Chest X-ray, AP view. Patient: 48 years old, sex M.
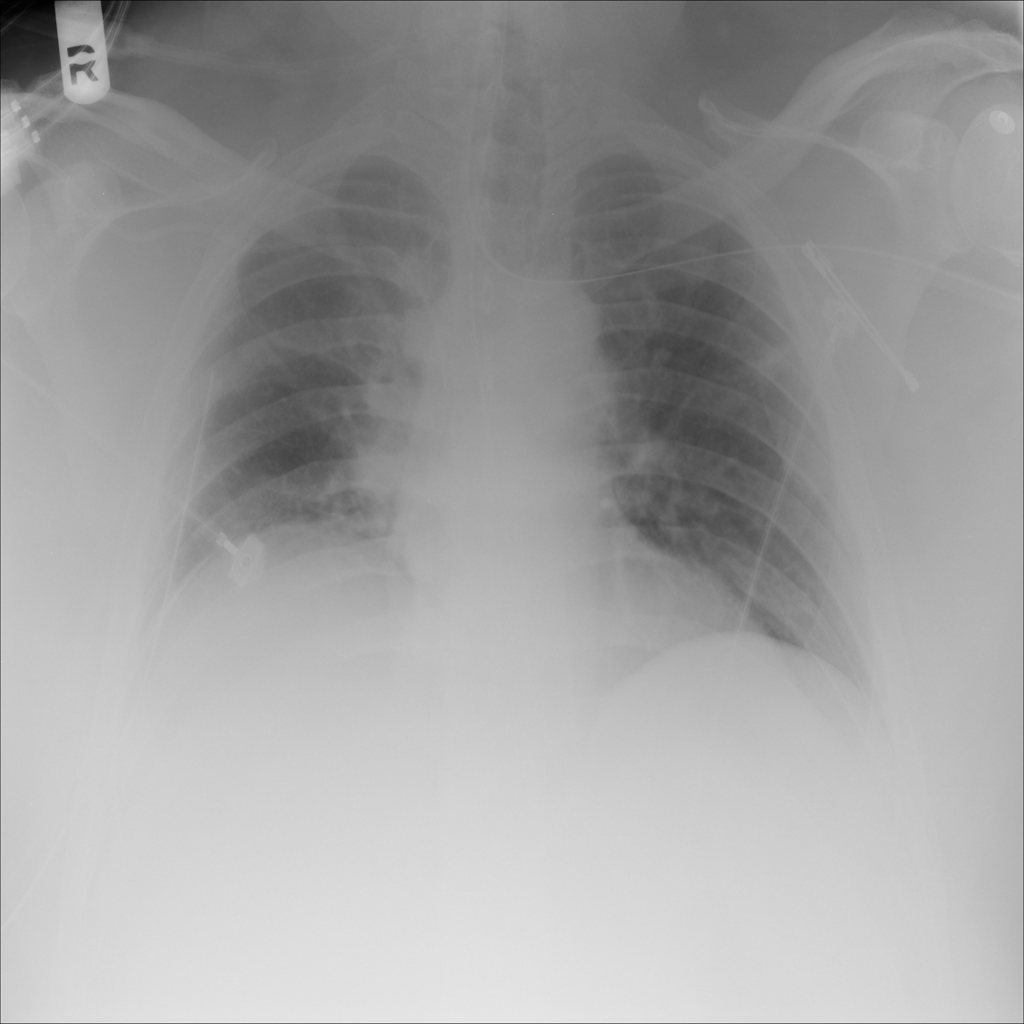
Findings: Atelectasis